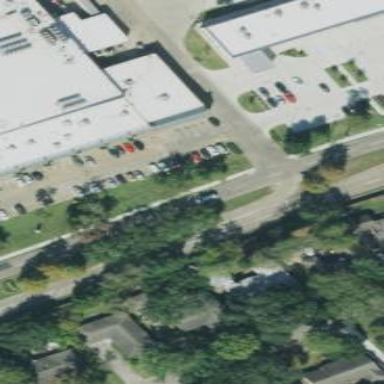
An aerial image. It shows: Street side parking area.